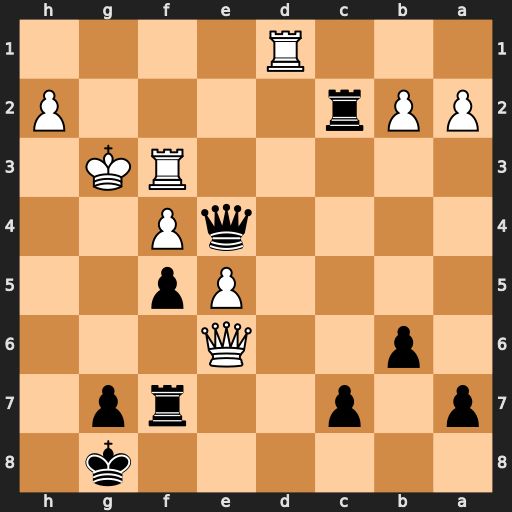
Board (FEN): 6k1/p1p2rp1/1p2Q3/4Pp2/4qP2/5RK1/PPr4P/3R4
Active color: b
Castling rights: -
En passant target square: -
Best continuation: Qe2 Rd8+ Kh7 Qxf5+ Rxf5